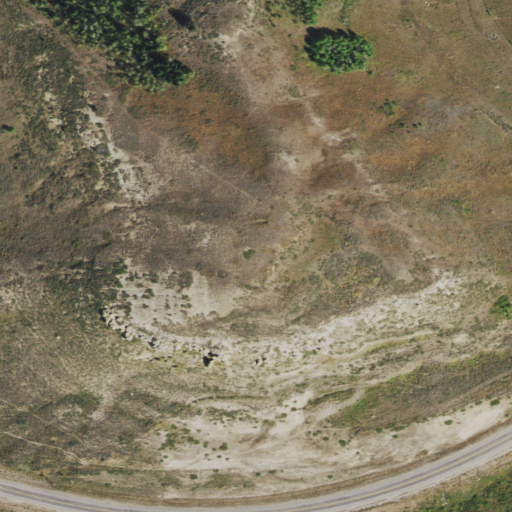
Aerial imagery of mountain in Wyoming named Robinson Butte containing shrub, low intensity development, evergreen forest, open development, woody wetlands, and herbaceous wetlands